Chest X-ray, AP view. Patient: 54 years old, sex M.
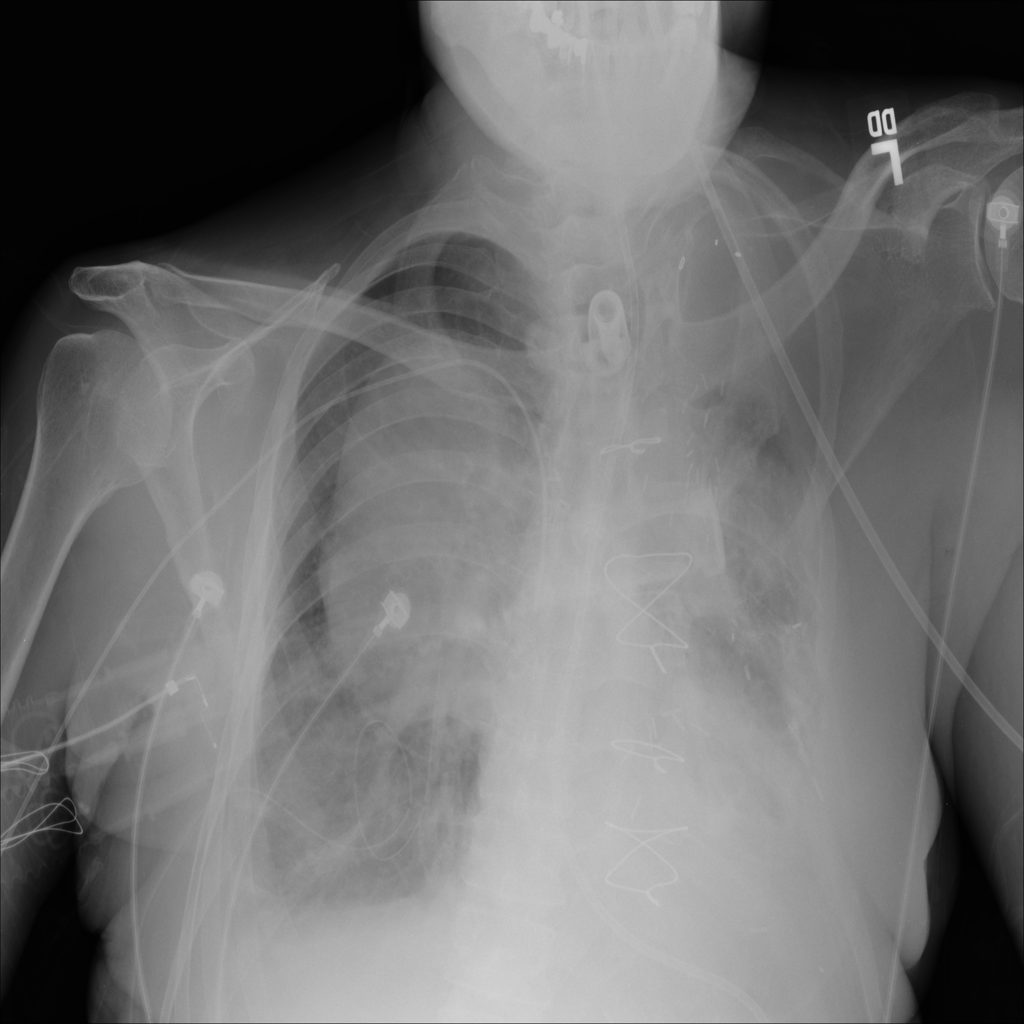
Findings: Edema, Effusion